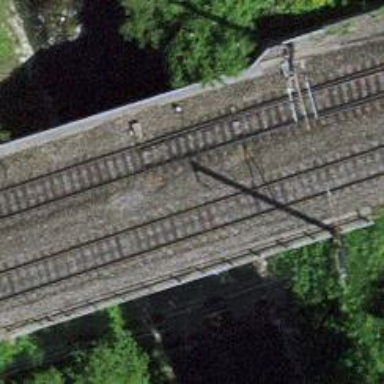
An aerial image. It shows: Railway switch.